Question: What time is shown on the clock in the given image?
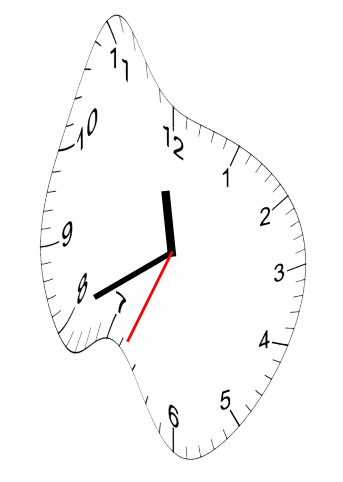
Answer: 11:40:34